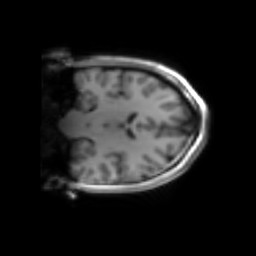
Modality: inplaneT1
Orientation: coronal
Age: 29
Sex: female
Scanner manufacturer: siemens
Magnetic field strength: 3 T
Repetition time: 1.2 s
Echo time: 0.00251 s